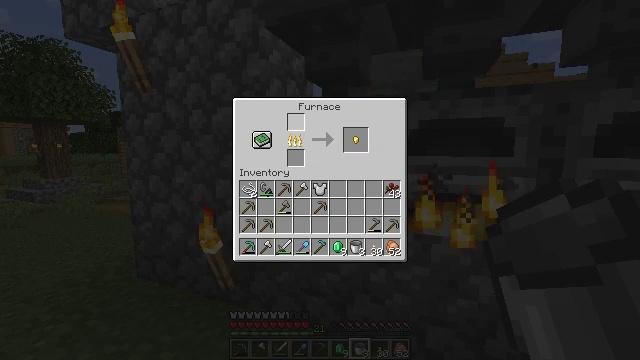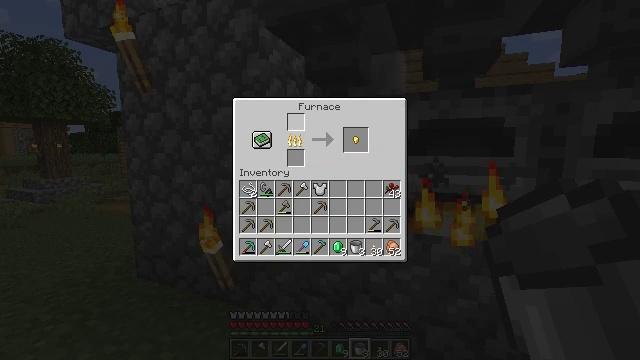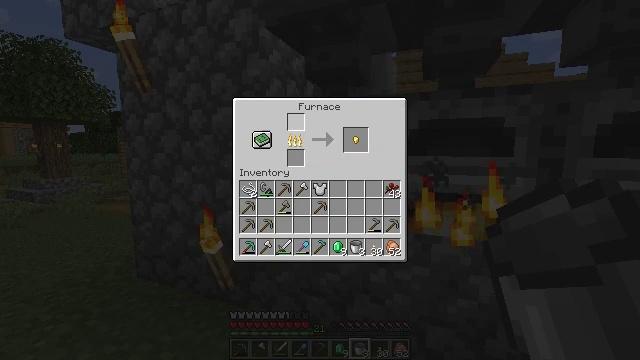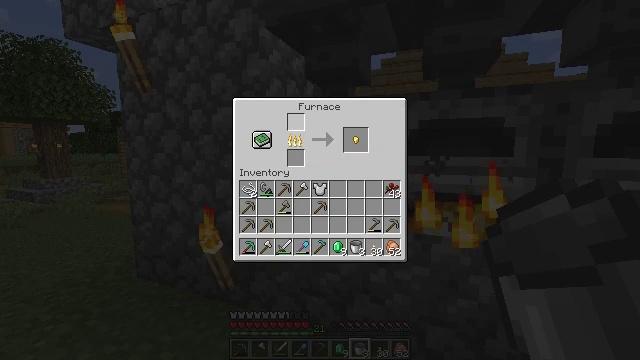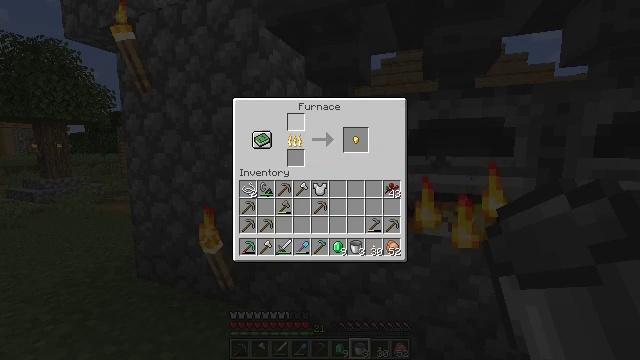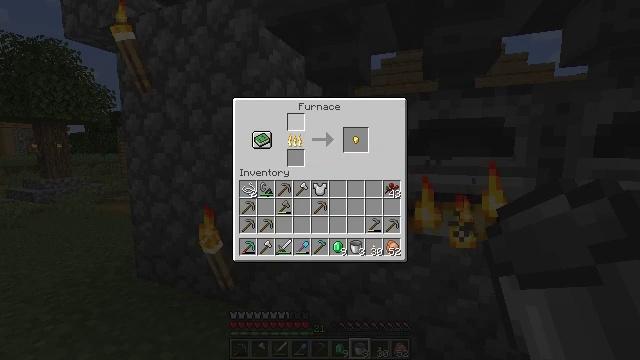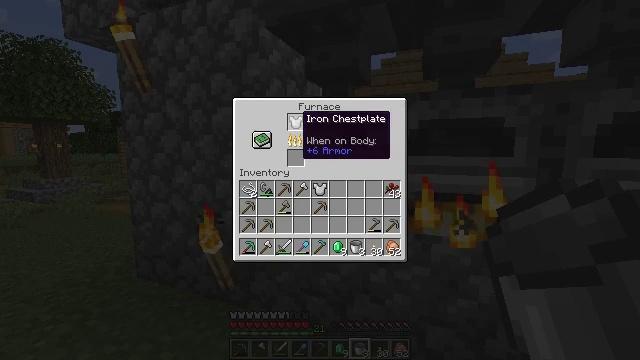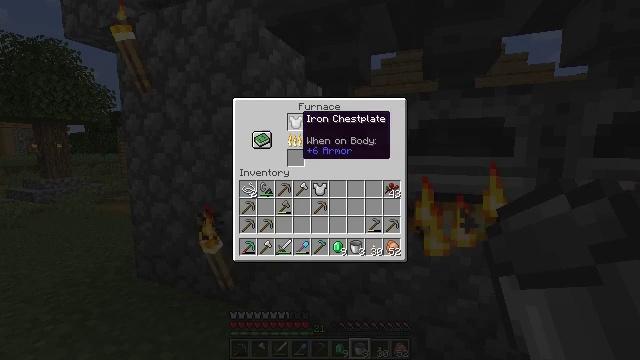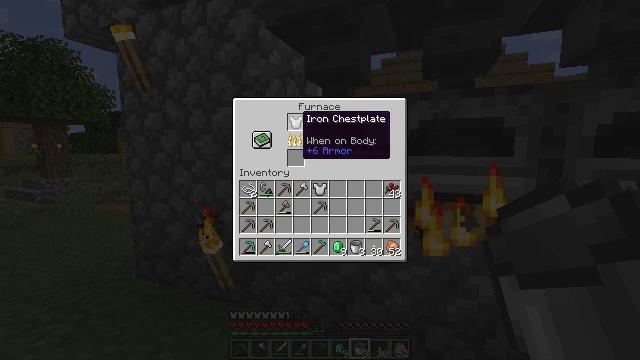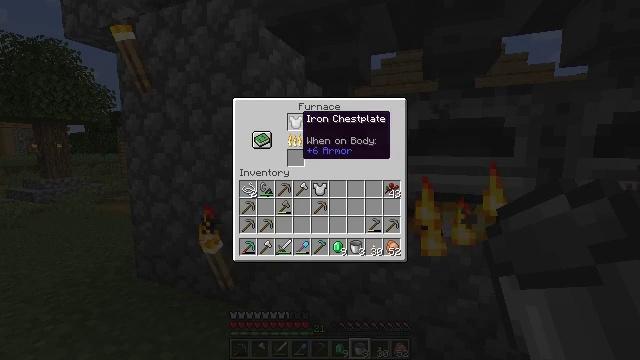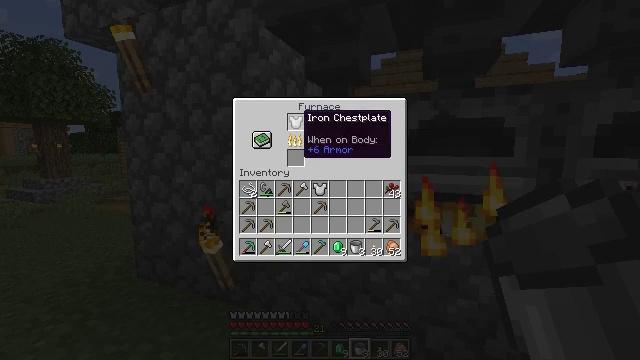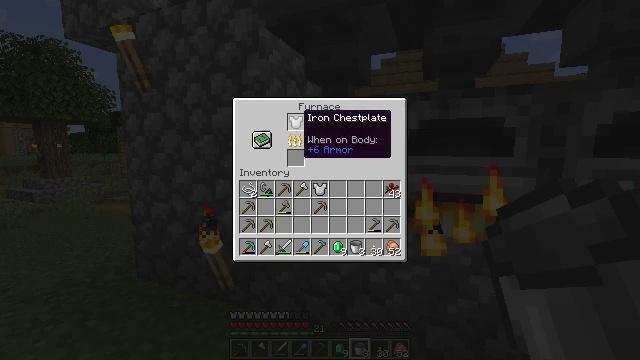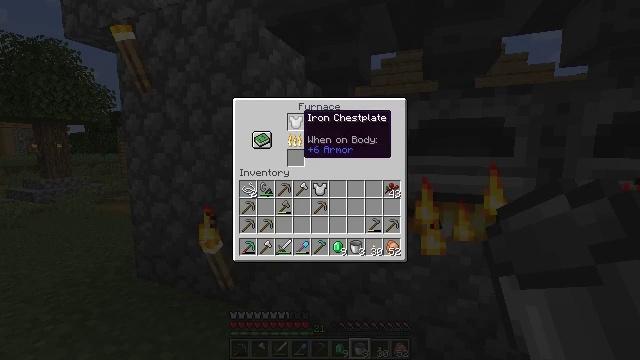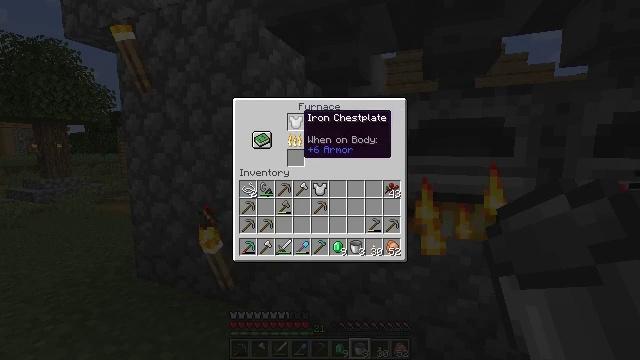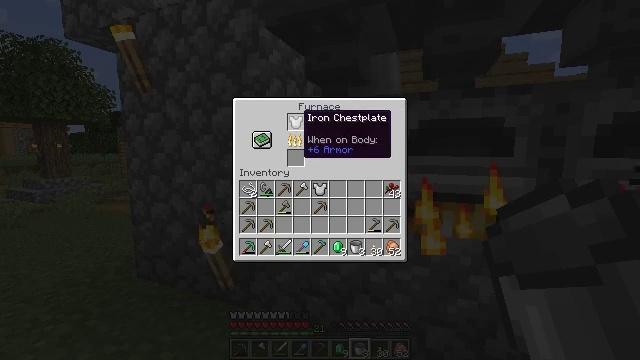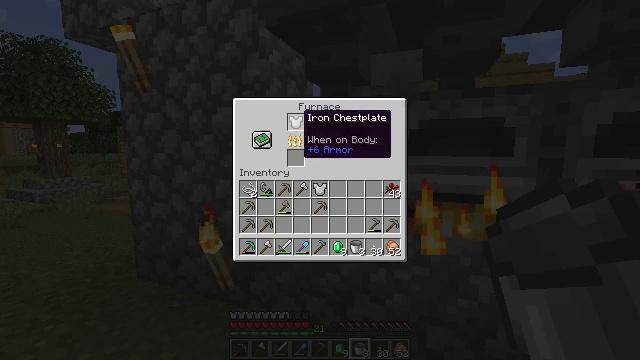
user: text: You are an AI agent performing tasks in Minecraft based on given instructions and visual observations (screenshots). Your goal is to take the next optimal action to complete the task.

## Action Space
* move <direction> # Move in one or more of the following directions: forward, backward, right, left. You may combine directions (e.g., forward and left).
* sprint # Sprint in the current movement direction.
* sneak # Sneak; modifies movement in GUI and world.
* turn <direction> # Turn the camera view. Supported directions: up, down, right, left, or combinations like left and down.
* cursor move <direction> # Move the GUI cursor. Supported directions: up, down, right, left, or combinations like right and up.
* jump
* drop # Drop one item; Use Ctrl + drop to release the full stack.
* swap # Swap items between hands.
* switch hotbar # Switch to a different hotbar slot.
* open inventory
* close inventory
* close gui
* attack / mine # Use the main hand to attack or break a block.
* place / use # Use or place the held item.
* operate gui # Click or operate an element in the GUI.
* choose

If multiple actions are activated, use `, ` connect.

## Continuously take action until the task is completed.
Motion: motion action
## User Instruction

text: Open a crafting table to get gold nugget.
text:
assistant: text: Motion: sneak, use / place
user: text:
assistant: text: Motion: sneak
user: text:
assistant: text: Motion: sneak
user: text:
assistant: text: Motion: sneak
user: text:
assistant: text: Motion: sneak
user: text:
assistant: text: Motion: sneak
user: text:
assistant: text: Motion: sneak
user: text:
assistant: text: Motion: sneak
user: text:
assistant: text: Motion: sneak
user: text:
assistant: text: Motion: sneak
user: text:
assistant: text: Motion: sneak
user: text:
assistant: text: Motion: sneak
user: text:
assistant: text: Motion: sneak
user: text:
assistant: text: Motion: sneak
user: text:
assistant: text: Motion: sneak
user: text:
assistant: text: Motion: sneak
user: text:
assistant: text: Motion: sneak, use / place
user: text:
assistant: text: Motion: sneak, use / place
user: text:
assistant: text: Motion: sneak, use / place
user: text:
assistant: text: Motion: sneak
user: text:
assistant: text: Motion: sneak
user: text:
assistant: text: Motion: sneak
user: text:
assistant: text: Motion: sneak
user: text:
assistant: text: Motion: sneak
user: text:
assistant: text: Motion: sneak
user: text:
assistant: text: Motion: sneak
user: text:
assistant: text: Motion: sneak
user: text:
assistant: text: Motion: sneak
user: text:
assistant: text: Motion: sneak
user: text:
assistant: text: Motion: sneak